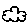
Label: cloud